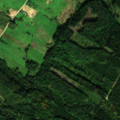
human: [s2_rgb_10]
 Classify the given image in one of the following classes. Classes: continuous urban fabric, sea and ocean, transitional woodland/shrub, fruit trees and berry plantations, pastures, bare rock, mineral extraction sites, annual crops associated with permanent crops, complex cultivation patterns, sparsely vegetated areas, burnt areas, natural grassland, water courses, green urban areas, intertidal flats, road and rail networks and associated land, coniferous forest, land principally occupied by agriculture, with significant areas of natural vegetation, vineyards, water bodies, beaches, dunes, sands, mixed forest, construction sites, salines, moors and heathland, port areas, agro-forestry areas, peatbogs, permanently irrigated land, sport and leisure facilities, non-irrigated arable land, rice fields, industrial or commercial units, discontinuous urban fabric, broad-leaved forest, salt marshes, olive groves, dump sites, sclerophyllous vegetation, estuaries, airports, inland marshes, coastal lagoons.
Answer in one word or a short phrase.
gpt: discontinuous urban fabric, pastures, mixed forest, transitional woodland/shrub